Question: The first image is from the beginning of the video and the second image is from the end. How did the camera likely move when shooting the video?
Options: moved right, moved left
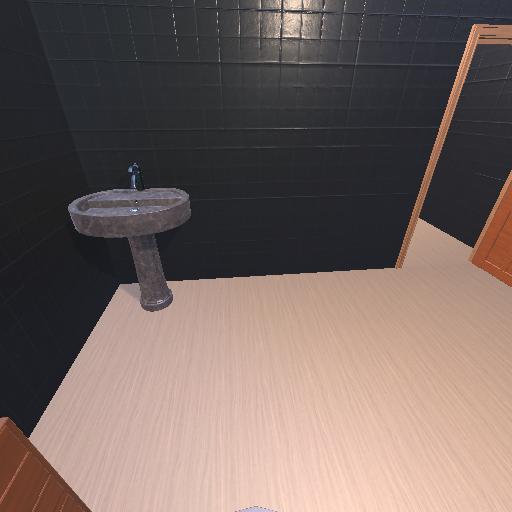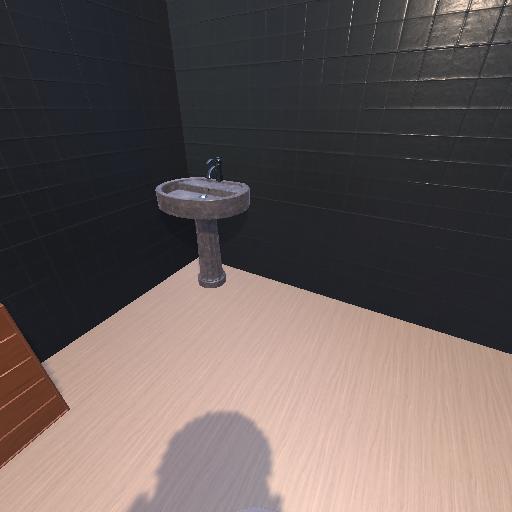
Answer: moved right